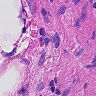
Metastatic tissue present: no